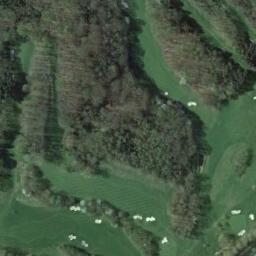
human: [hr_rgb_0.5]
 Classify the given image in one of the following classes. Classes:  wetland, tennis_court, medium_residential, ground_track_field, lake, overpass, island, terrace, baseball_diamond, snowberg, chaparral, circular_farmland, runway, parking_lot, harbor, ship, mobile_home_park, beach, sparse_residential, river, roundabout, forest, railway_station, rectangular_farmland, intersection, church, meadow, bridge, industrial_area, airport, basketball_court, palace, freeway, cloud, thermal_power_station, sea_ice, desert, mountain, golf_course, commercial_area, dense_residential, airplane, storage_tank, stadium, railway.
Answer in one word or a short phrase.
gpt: golf_course